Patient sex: M
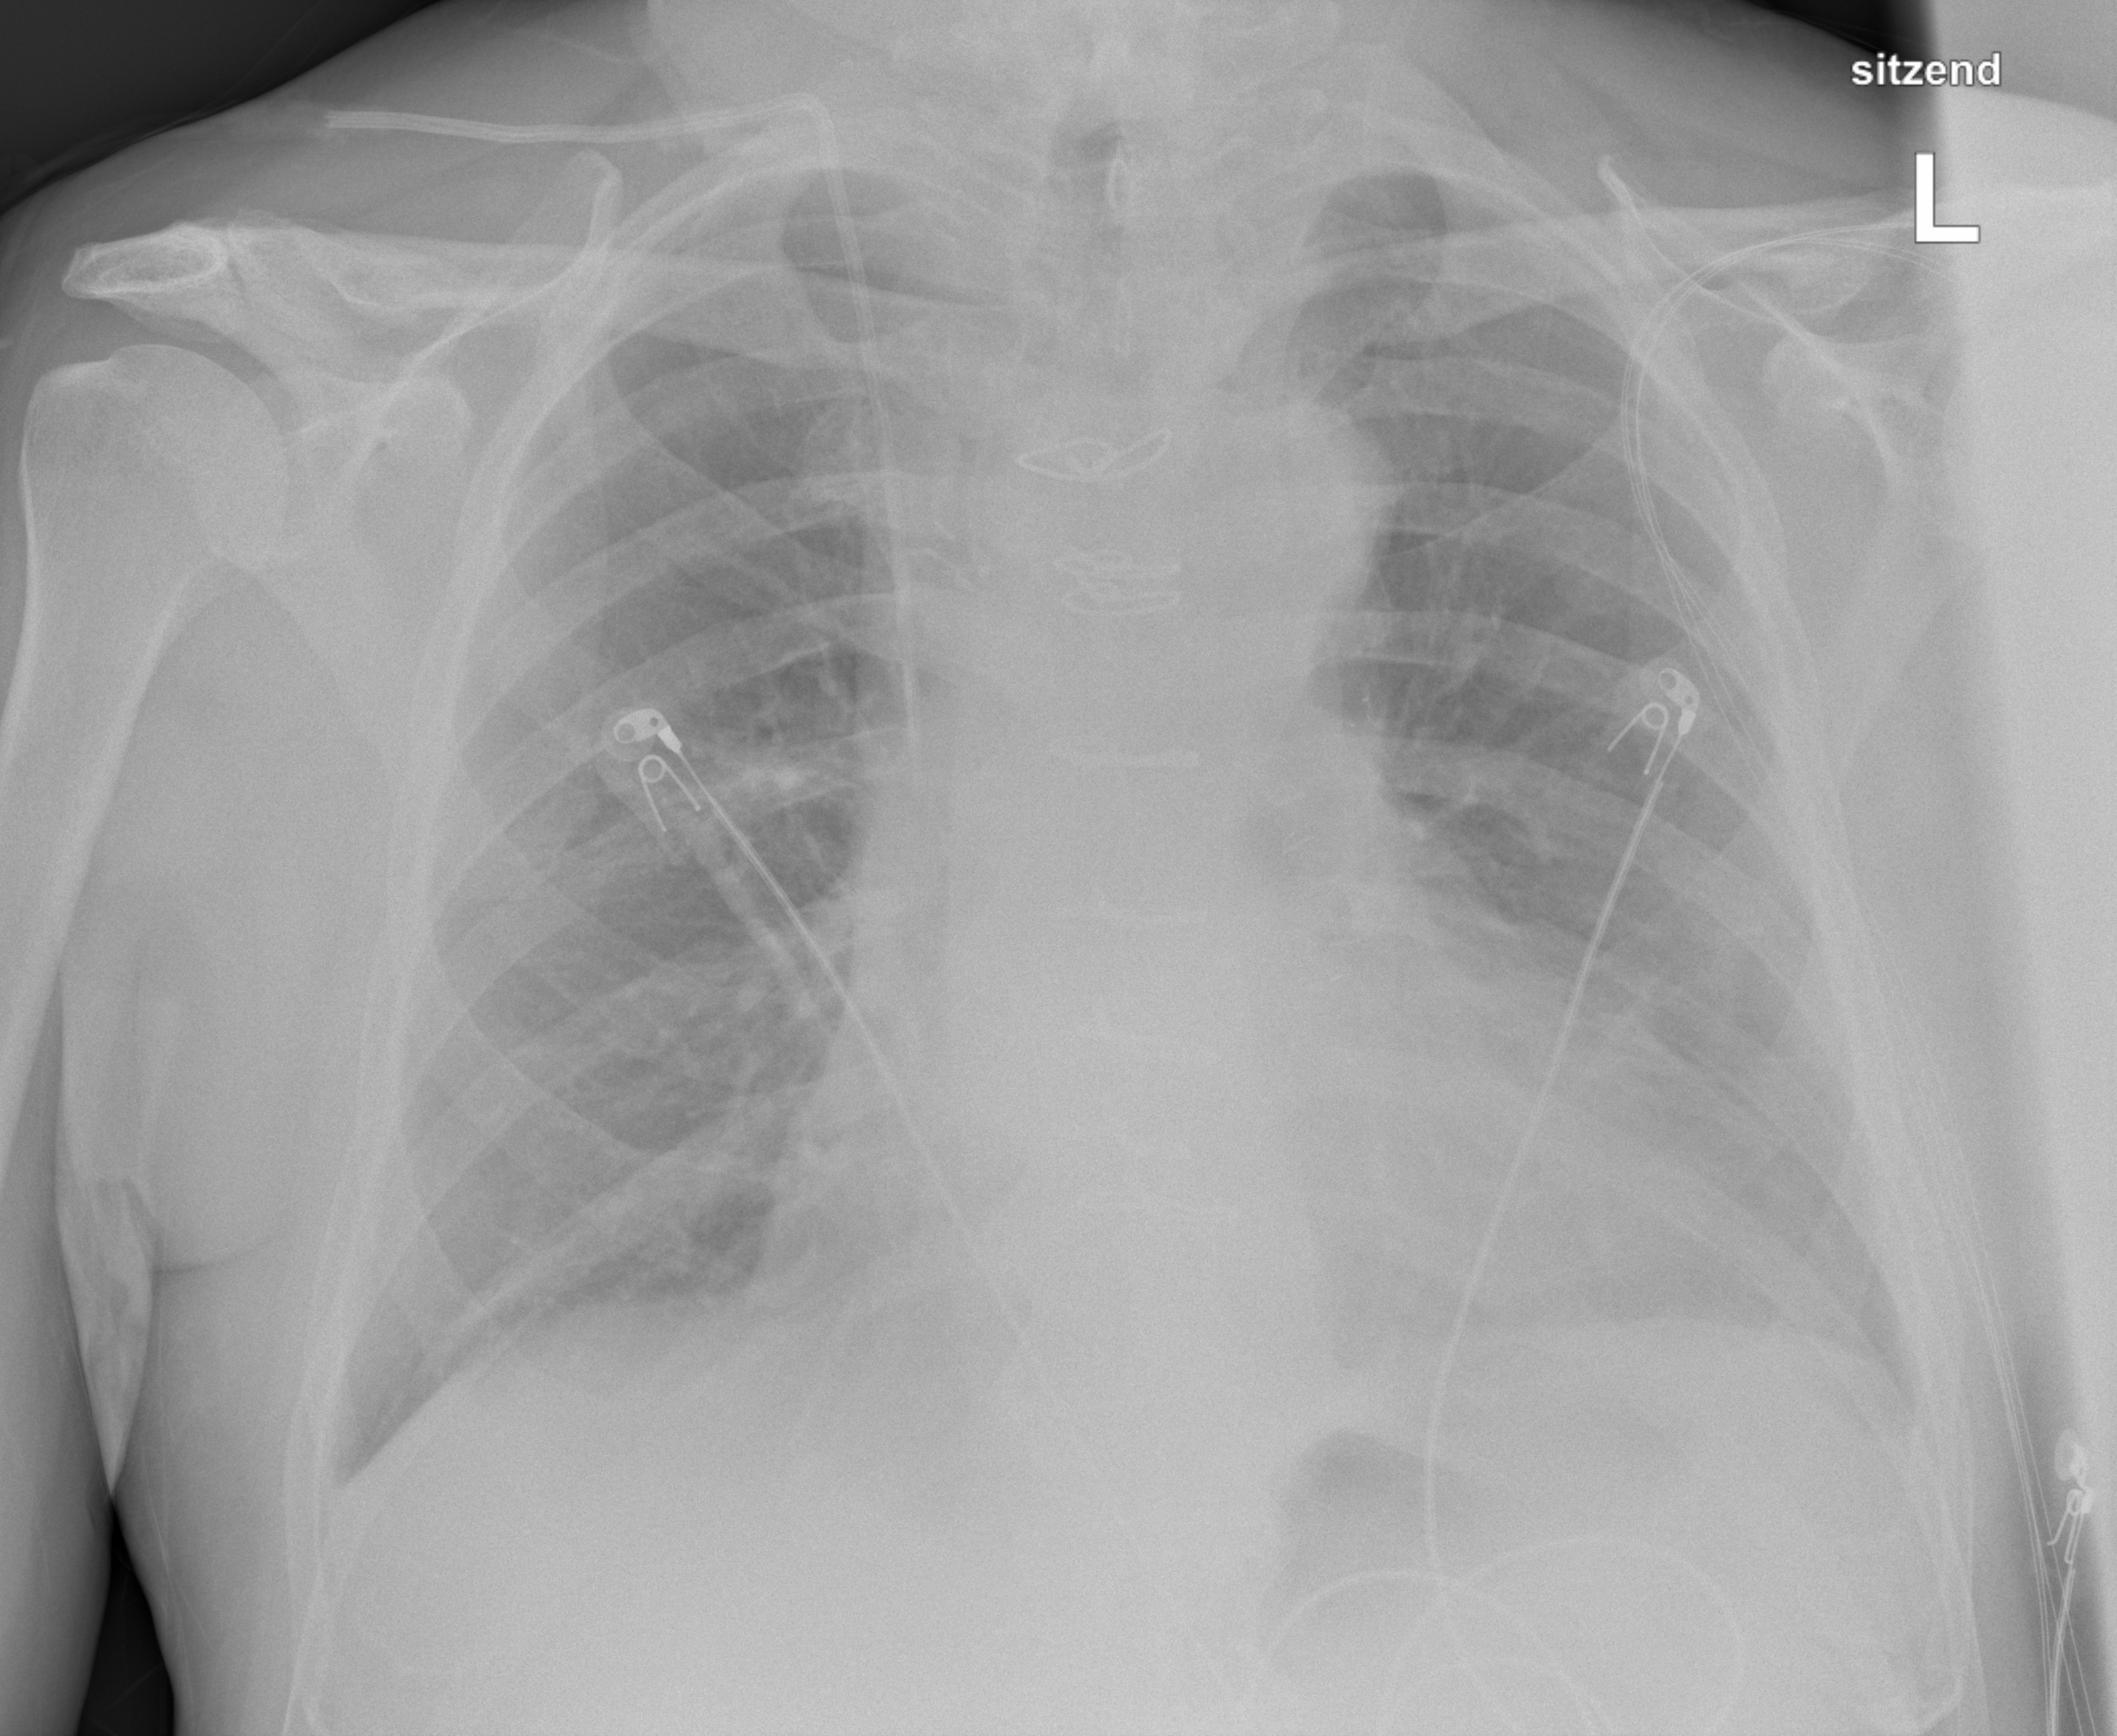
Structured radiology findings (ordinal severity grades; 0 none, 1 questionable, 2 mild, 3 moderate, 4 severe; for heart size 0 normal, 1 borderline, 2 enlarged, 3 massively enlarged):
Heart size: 2
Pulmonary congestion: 2
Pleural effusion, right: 2
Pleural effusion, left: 2
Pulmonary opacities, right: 0
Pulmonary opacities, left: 0
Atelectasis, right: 2
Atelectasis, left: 2